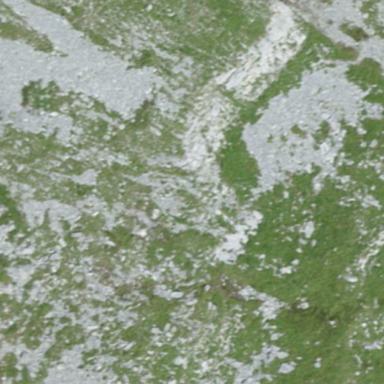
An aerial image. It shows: Landscape dominated by bare rock.